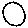
Label: moon